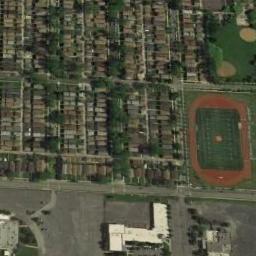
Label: ground_track_field